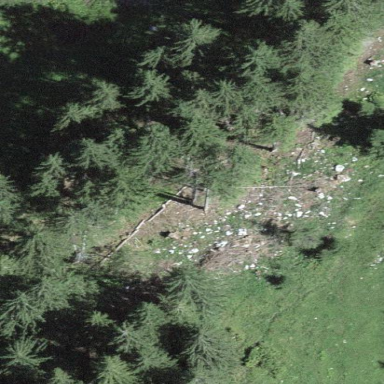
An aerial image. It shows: Forest area.